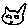
Label: cat